Question: how to add a the image before the address in the browsers "address bar" to your own page? (im using Chrome)
I want for example a glass of beer as my image. I got the image (beer.png). How to add it?

and how to reach other pages images to include those as a link to that page?
thanks!
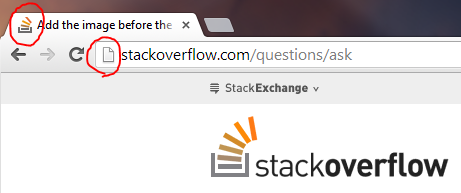
Answer: If you want to put a favicon
Put this
'''
<link href="img/favicon.ico" rel="icon" type="image/x-icon" />
'''
on the head section of your page.
You will have something like this
'''
<html>
<head>
<link href="img/favicon.ico" rel="icon" type="image/x-icon" />
<meta charset="utf-8" />
<title>Your Website</title>
</head>
'''